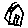
Label: house